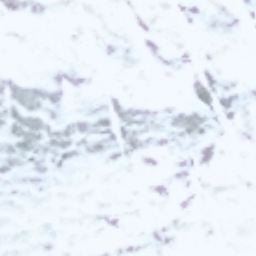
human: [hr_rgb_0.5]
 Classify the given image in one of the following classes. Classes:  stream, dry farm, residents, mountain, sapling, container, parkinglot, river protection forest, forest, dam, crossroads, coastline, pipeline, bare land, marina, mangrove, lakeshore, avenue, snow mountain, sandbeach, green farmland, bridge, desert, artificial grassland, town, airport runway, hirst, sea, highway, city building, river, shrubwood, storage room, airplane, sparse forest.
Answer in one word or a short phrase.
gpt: snow mountain